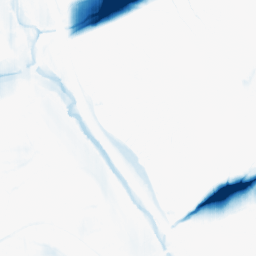
Category: morphological
Decomposition family: morphological_ellipse
Decomposition parameters: operation: closing
width: 50
height: 5
Upsampling method: quintic
Upsampling parameters: scale: 8
Upsampling scale: 8